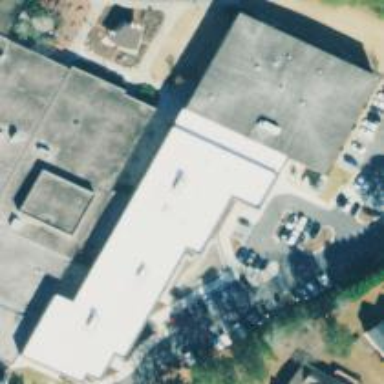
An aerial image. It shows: Building with white roof and brown exterior.